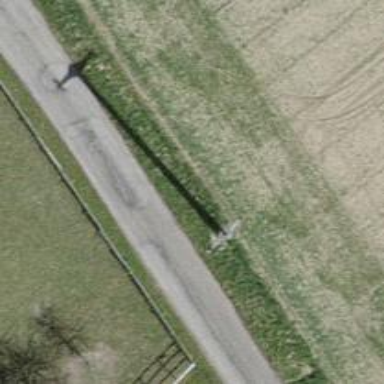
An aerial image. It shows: Minor power line.